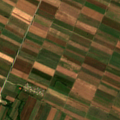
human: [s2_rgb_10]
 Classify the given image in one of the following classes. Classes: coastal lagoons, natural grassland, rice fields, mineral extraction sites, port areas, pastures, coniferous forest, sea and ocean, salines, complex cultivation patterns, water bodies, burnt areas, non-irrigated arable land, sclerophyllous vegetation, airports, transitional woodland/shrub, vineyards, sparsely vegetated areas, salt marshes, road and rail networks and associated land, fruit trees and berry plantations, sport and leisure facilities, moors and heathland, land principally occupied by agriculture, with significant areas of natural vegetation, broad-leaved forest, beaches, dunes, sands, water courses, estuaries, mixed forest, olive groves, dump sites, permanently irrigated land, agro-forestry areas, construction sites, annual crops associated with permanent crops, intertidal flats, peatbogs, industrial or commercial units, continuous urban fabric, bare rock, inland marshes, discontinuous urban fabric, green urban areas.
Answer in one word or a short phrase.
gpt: non-irrigated arable land, complex cultivation patterns